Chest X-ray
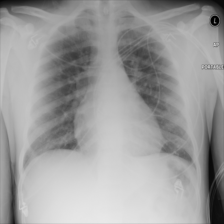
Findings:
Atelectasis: negative
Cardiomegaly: negative
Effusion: negative
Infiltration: negative
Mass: negative
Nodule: negative
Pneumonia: negative
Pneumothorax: negative
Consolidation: negative
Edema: negative
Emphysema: negative
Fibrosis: negative
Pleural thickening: negative
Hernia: negative